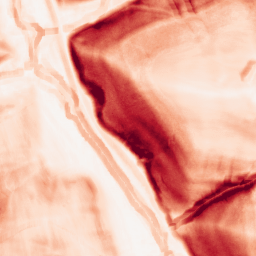
Category: morphological
Decomposition family: morphological_gradient
Decomposition parameters: size: 7
shape: square
Upsampling method: lanczos
Upsampling parameters: scale: 4
Upsampling scale: 4